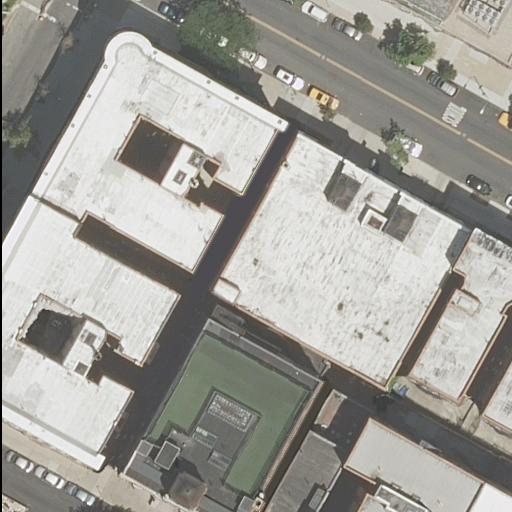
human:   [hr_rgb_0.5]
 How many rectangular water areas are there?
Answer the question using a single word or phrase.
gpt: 0

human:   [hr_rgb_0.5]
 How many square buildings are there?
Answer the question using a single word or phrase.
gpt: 0

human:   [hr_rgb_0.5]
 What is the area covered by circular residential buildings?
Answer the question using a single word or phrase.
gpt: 0m2

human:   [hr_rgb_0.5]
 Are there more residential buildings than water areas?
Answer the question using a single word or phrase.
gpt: yes

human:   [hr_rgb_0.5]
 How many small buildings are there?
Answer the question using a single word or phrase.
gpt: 4

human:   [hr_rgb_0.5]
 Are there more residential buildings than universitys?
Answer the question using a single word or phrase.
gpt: yes

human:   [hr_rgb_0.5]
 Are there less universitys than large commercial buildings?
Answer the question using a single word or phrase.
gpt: no

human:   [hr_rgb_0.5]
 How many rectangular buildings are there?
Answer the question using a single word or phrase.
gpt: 6

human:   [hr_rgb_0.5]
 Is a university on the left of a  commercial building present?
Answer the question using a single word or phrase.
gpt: no

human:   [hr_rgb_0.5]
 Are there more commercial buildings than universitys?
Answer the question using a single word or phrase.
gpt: no

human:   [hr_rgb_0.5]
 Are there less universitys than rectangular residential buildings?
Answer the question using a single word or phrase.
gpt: yes

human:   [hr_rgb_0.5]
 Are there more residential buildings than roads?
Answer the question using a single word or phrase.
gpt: yes

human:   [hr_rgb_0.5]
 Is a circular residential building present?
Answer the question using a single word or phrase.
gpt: no

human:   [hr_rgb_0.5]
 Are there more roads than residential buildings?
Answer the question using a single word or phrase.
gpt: no

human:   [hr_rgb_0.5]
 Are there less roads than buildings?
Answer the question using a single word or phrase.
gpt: yes

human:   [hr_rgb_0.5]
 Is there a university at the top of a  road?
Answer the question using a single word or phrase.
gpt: yes

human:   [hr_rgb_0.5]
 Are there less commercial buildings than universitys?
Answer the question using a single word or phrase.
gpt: yes

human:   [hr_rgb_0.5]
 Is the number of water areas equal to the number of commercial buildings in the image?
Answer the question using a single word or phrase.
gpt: yes

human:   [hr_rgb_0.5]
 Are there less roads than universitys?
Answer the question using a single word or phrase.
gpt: no

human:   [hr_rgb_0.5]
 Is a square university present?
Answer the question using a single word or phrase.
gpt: no

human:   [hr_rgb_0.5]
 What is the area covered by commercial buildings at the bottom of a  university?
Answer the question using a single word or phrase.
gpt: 0m2

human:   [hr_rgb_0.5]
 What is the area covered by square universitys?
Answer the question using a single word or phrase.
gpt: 0m2

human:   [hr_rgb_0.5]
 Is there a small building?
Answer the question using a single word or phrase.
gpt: yes

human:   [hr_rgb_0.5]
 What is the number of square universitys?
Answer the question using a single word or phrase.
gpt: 0

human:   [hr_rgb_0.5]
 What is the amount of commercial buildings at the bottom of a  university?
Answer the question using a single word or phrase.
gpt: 0

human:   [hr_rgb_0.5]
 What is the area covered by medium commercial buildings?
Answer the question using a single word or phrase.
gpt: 0m2

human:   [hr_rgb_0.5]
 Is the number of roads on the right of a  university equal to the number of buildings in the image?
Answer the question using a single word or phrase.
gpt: no

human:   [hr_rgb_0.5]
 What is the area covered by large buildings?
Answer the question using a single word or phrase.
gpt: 5912m2

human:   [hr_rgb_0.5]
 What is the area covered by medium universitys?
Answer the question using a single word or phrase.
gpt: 0m2

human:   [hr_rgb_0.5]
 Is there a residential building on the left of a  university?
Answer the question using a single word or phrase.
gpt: yes

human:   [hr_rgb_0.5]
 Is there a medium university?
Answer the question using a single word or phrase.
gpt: no

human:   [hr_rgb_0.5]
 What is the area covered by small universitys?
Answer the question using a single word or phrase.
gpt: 0m2

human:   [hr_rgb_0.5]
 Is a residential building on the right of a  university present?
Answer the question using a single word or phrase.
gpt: no

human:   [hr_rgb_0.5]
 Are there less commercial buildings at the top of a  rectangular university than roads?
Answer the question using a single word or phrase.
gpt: yes

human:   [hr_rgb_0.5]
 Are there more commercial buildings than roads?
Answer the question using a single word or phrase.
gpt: no

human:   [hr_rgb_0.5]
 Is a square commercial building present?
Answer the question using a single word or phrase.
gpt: no